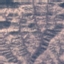
Label: HerbaceousVegetation